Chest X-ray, AP view. Patient: 19 years old, sex M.
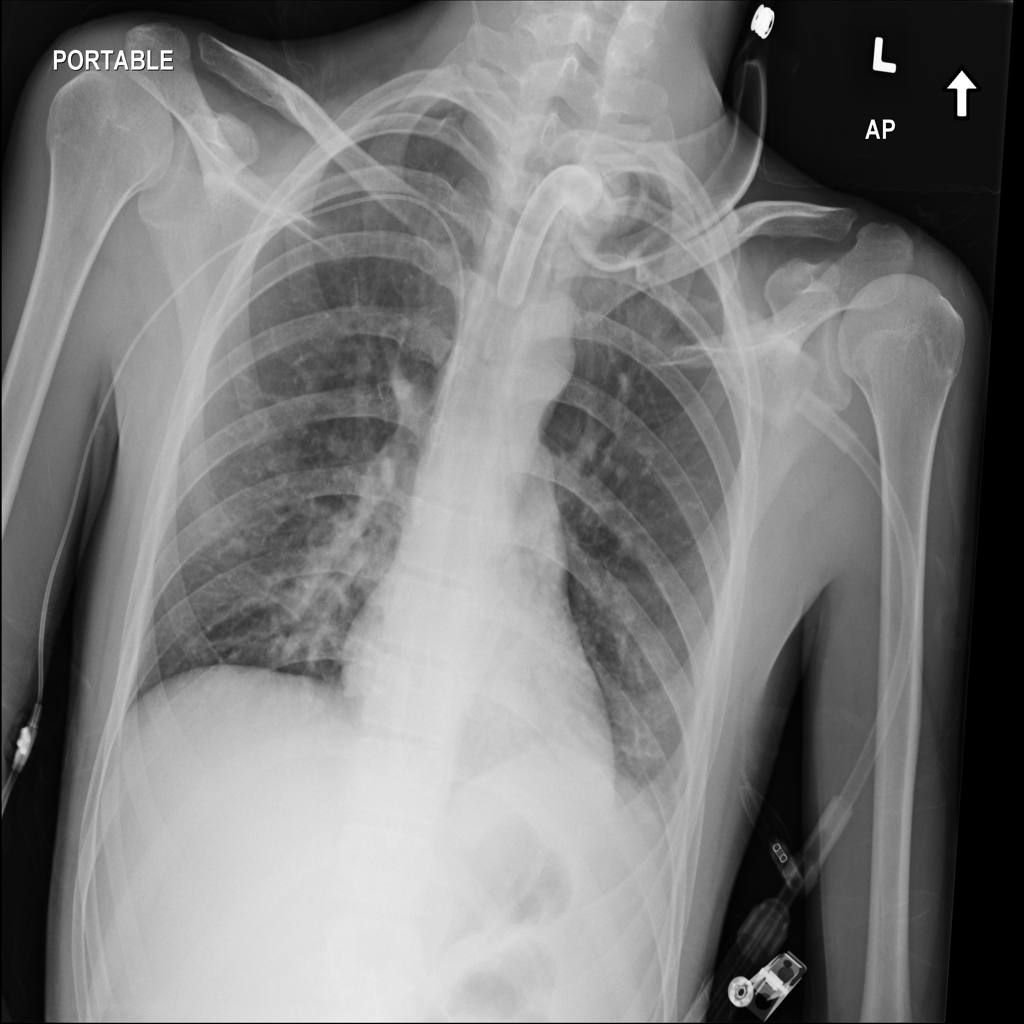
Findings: Atelectasis